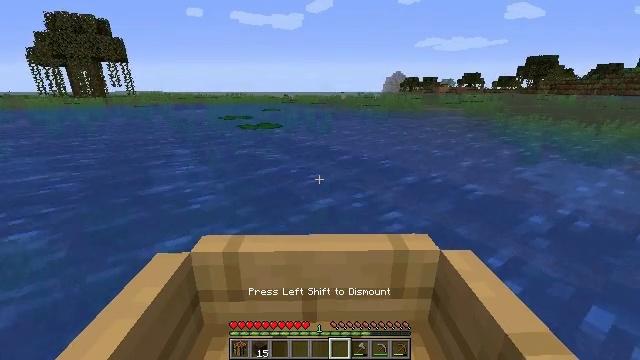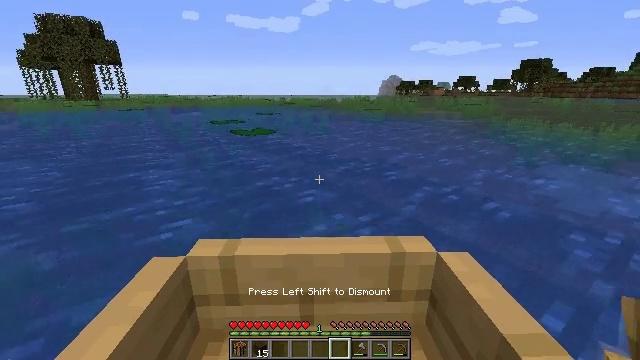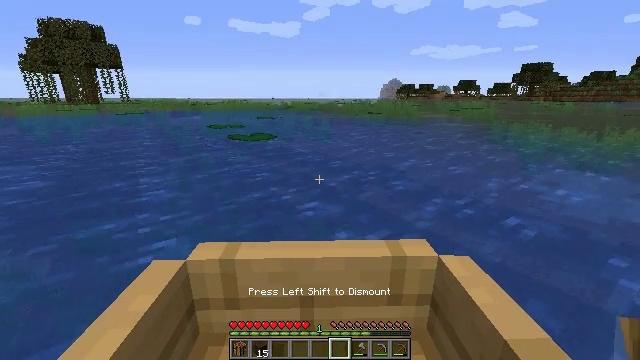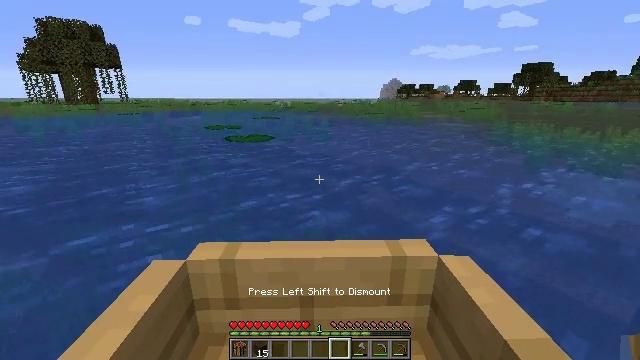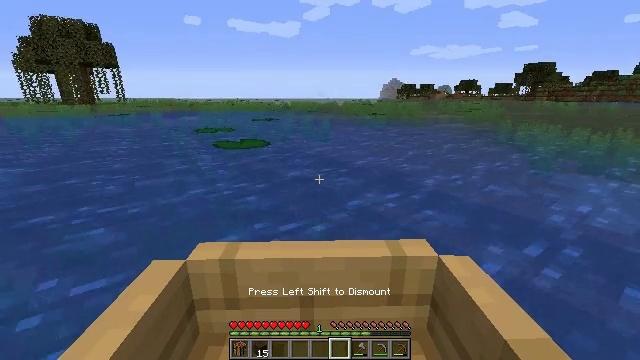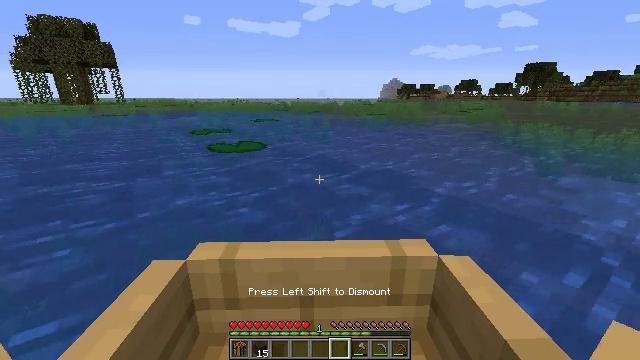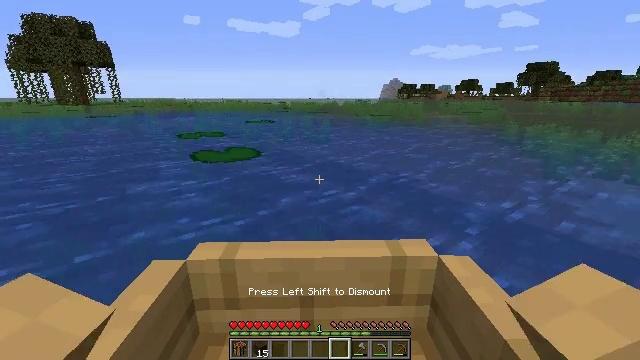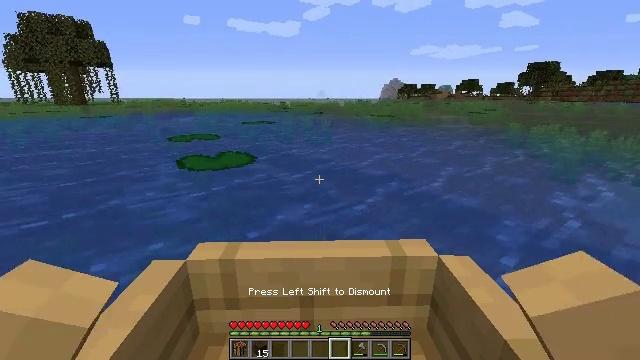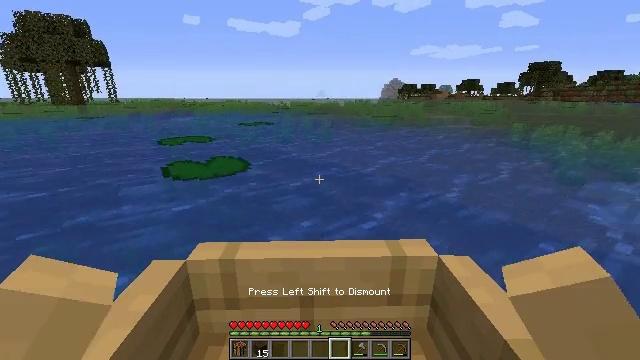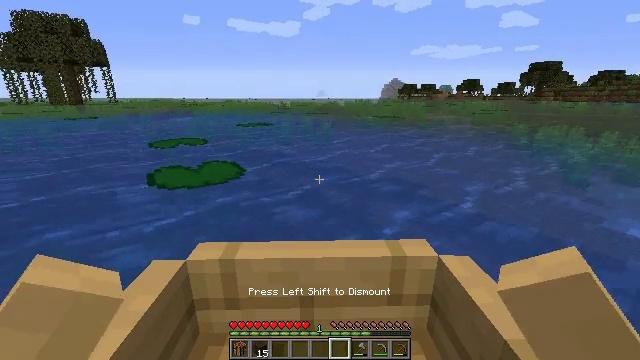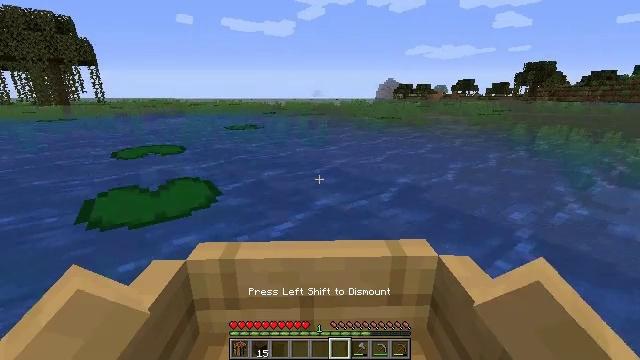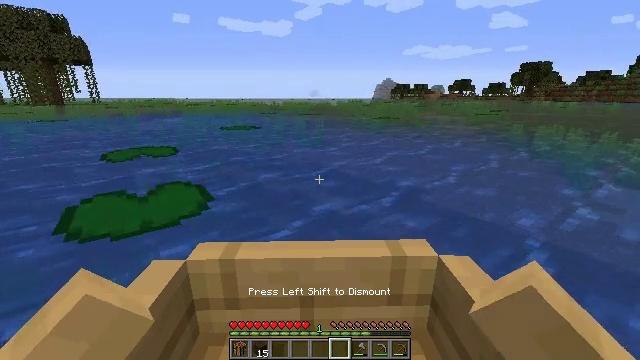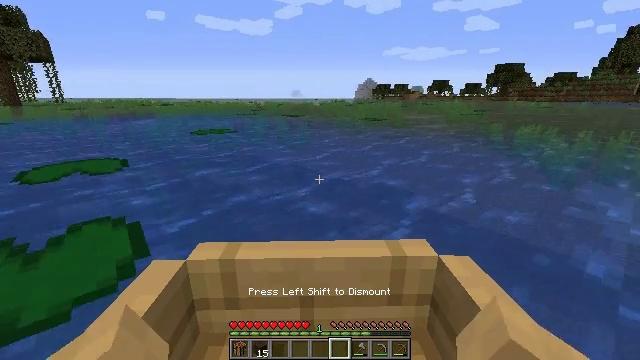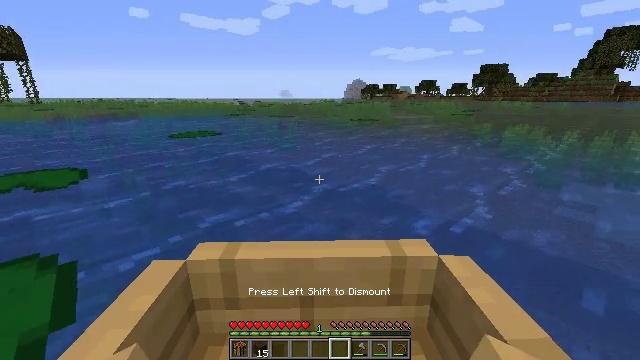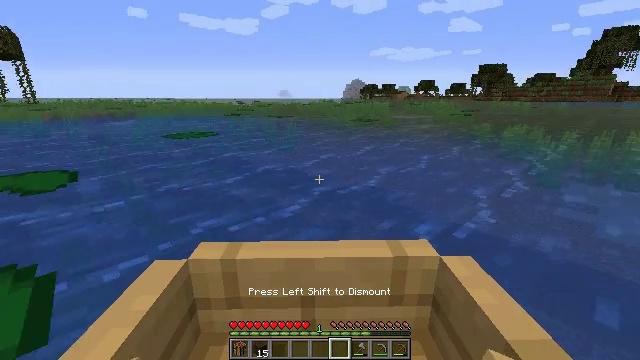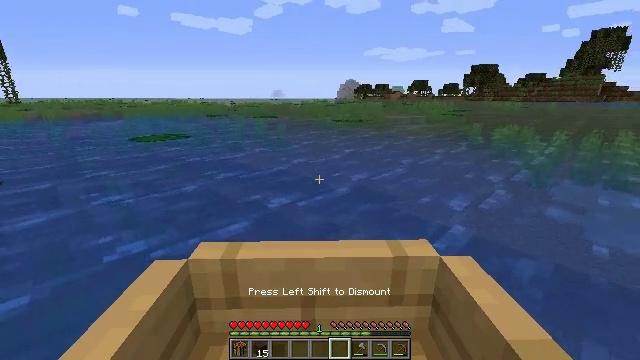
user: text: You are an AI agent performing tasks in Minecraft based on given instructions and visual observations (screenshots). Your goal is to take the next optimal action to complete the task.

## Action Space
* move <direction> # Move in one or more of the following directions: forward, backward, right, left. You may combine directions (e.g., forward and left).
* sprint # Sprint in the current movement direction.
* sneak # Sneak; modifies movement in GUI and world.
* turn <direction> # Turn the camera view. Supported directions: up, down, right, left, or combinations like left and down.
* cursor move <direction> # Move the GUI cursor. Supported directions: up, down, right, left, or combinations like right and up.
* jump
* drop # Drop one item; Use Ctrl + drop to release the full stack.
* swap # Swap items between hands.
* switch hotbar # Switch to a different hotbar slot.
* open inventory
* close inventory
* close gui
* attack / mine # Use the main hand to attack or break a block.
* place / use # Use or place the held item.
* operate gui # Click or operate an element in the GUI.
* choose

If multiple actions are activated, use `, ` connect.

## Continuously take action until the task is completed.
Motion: motion action
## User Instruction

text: Remove a lily pad from the inventory.
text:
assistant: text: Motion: move forward
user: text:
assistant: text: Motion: move forward
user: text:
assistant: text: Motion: move forward
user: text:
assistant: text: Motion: move forward
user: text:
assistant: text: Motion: move forward
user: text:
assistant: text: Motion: move forward
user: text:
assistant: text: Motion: move forward
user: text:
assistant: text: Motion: move forward
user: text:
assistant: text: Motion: move forward and move right
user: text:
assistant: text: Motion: move forward and move right
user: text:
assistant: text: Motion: move forward and move right
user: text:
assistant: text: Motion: move forward
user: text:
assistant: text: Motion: move forward and move left
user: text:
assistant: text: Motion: move forward and move left
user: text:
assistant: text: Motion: move forward and move left
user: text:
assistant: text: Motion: move forward and move left
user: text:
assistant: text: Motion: move forward
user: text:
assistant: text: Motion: move forward
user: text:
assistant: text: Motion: move forward
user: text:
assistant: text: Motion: move forward
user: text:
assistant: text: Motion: move forward
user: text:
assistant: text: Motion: move forward and move left
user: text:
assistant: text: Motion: move forward and move left
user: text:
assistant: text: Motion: move forward and move left
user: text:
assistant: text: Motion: move forward
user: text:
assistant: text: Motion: move forward
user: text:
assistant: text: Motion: move forward
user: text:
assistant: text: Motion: move forward
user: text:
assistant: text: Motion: move forward
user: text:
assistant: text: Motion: move forward